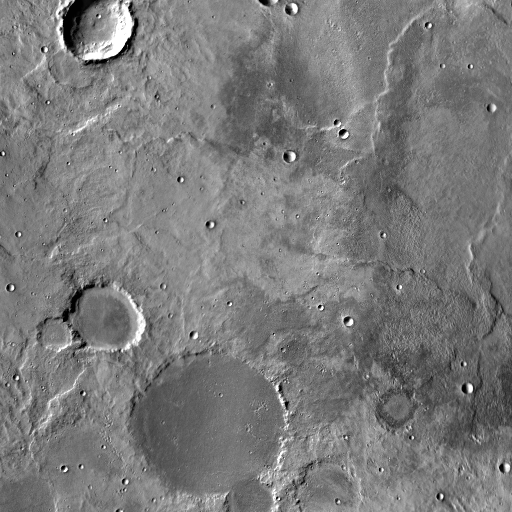
Crater classes present: Background, Other, Layered, Buried